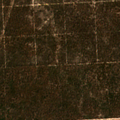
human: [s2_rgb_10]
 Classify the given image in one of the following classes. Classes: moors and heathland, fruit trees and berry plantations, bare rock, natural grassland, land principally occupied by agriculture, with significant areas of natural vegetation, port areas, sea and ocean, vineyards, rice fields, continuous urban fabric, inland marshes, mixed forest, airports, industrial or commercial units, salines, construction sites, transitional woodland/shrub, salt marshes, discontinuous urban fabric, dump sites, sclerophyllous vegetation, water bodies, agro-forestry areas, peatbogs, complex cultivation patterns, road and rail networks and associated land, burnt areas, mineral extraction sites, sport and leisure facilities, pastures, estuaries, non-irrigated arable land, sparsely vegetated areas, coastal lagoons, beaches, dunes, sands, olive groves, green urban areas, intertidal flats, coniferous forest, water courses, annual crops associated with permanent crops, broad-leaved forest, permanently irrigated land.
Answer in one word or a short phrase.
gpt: broad-leaved forest, transitional woodland/shrub